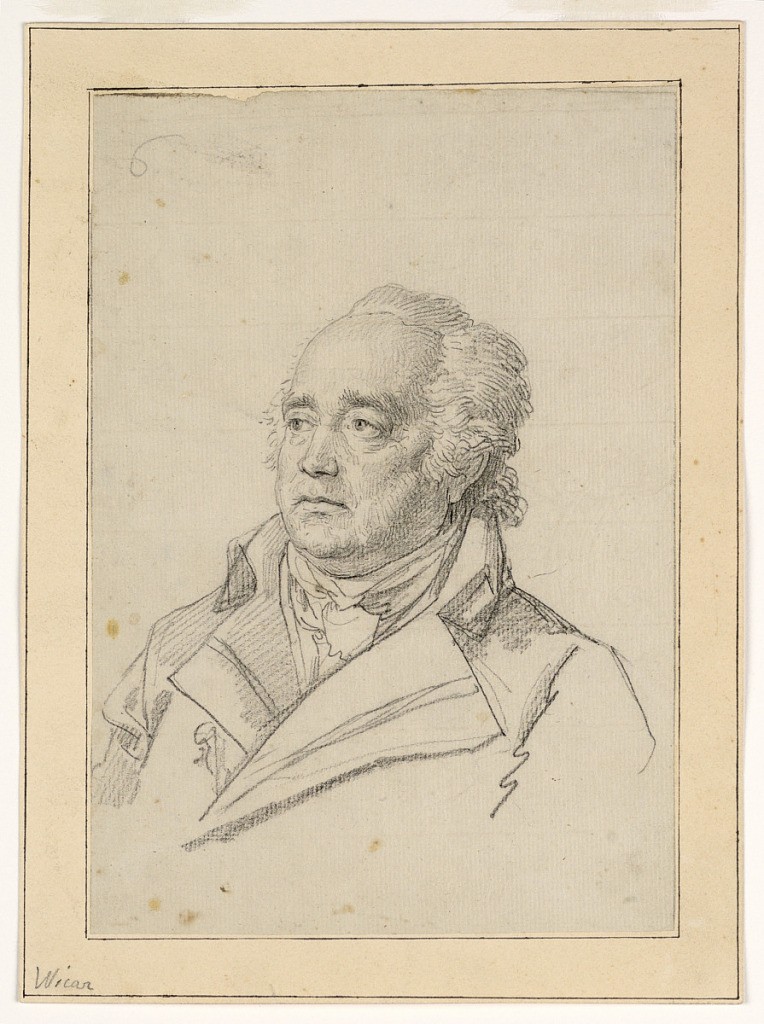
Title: Portrait of a Man, Giuseppe Valadier
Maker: Jean-Baptiste Joseph Wicar, French, 1762 – 1834
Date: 1825–27
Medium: Graphite on off-white laid paper mounted on tan wove paper. Ruled lines in ink on mount.
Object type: Drawing
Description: A bust portrait of a man, in three-quarters view facing left.